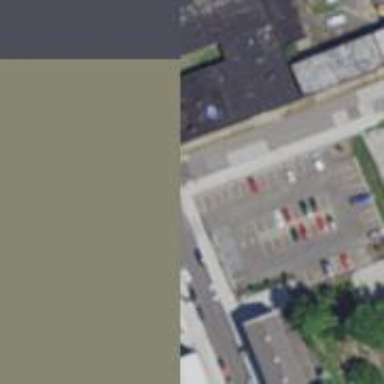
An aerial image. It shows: Parking area with surface.